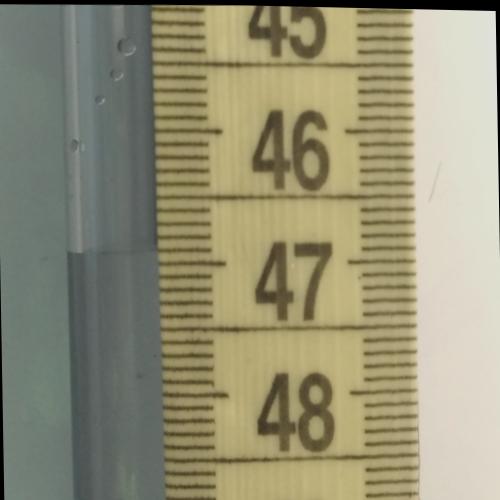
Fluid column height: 46.9 cm